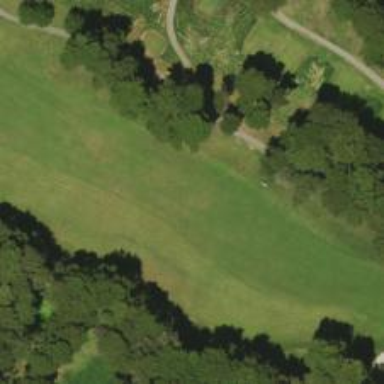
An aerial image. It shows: View of golf hole.